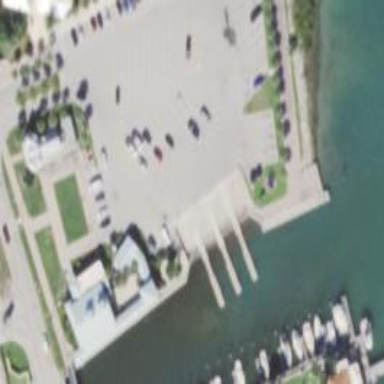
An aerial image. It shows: Slipway on leisure land.